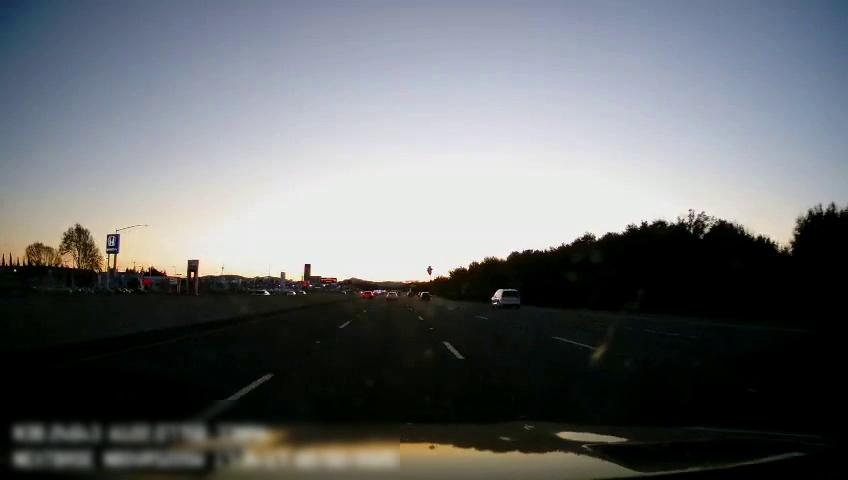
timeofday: Day
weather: Sunny
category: Drivable Space
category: Vehicles | Car
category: Vehicles | Car
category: Vehicles | SUV
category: Vehicles | SUV
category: Vehicles | SUV
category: Vehicles | Car
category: Vehicles | Car
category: Lanes | Current Lane
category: Lanes | Alternate Lane
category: Lanes | Alternate Lane
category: Lanes | Current Lane
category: Lanes | Alternate Lane
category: Lanes | Alternate Lane
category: Traffic | Signs